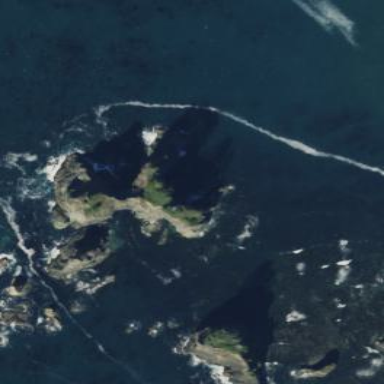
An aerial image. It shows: Islet along the coastline.